Interaction volume radius: 10 \u00c5
Interaction volume height: 20 \u00c5
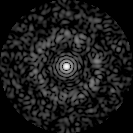
Disorder parameter: 0.8196